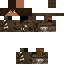
A male human skin with dark skin, wearing brown long hair dressed in a blue hoodie and brown pants, featuring a closed mouth.